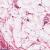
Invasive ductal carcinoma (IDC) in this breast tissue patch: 0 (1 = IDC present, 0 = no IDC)